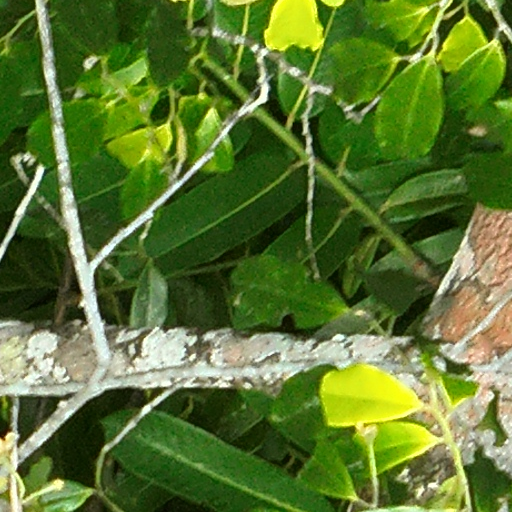
Species: Guatteria lucens
GBIF accepted scientific name: Guatteria lucens
Crown area (m\u00b2): 133.69